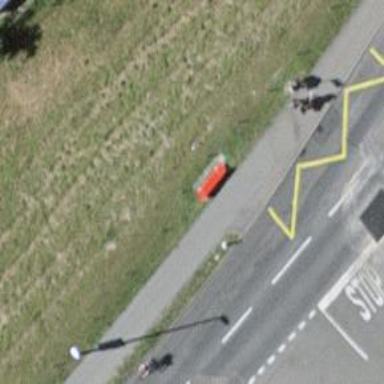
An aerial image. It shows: Red bench.